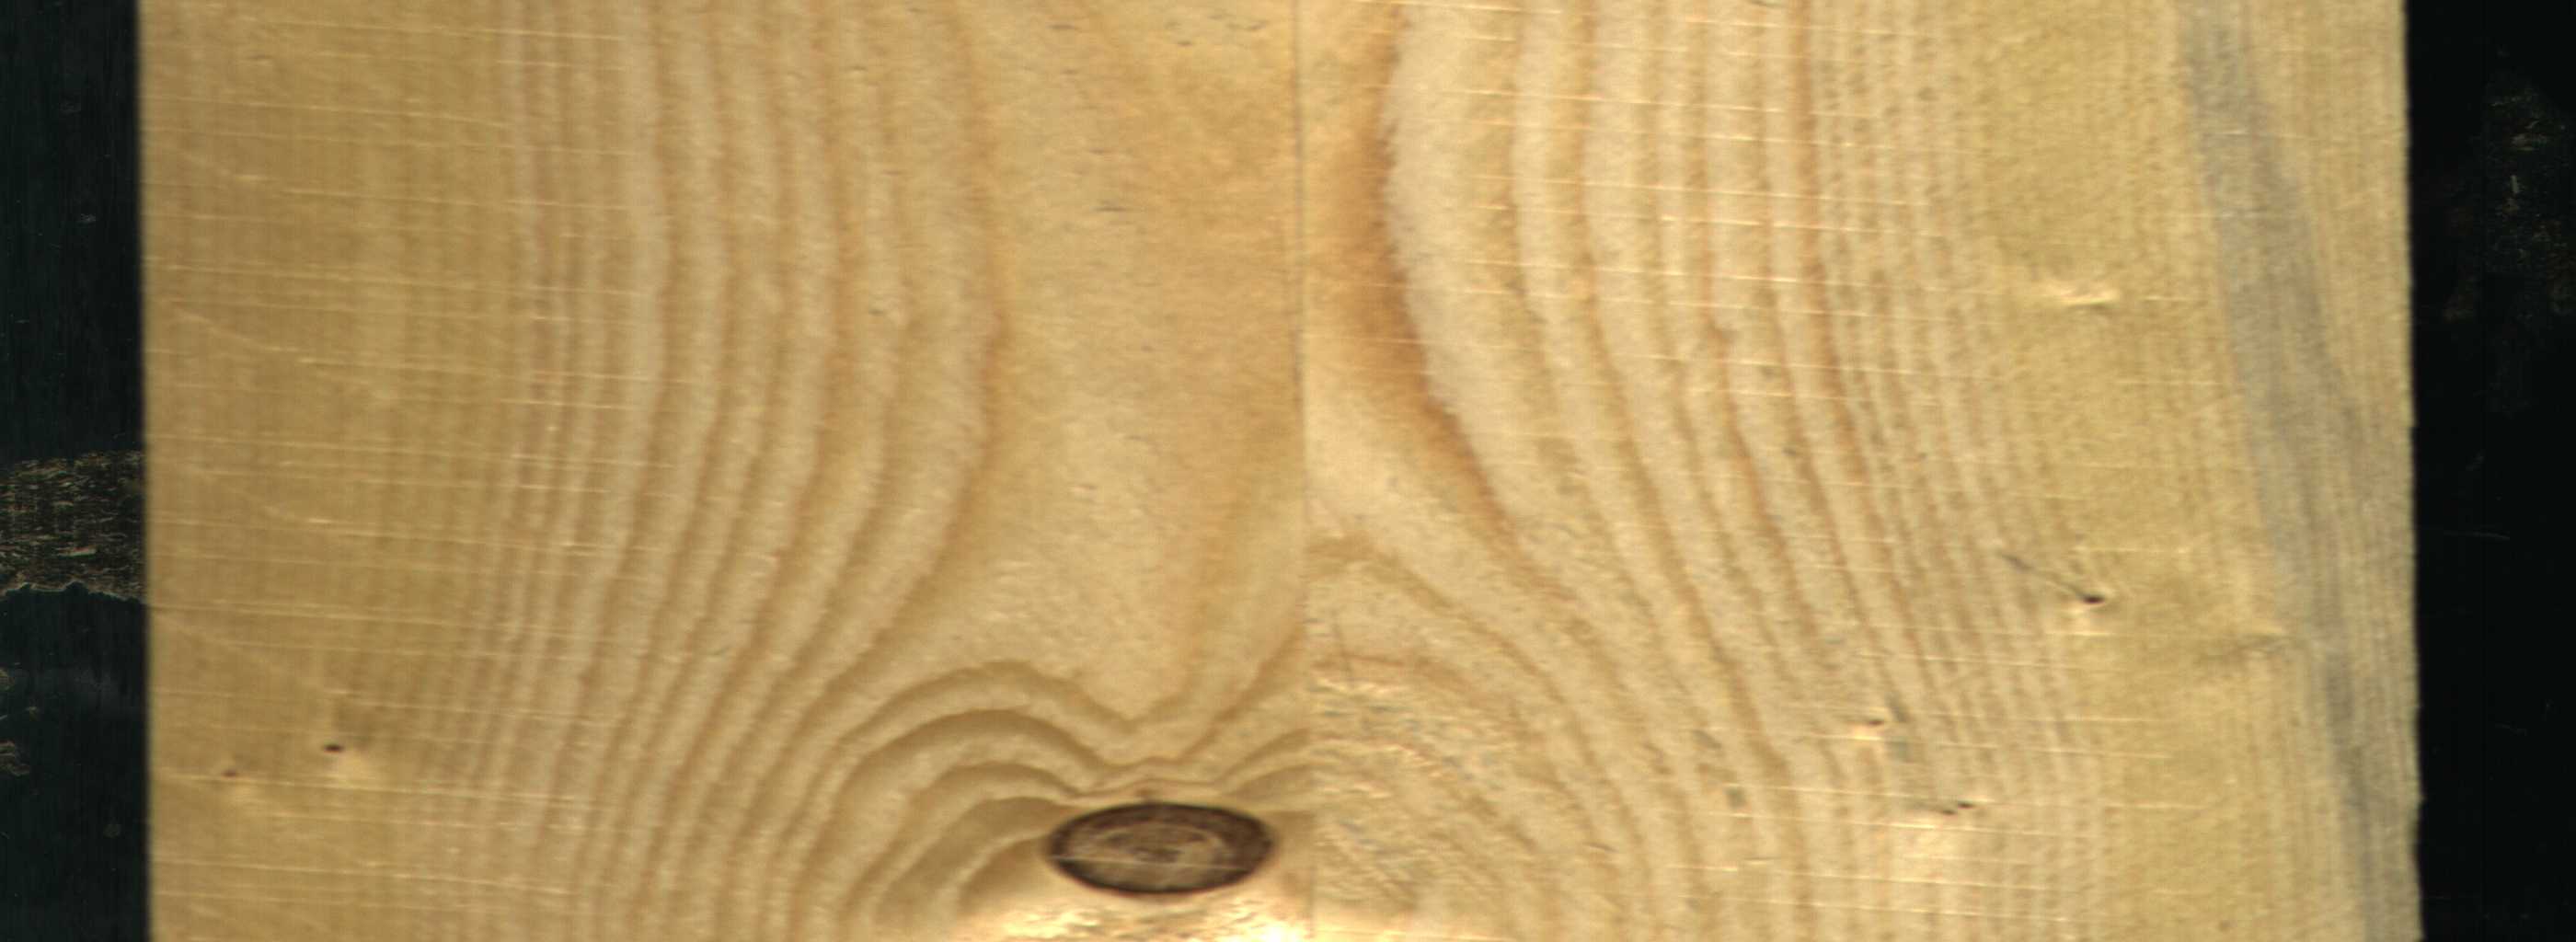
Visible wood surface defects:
Blue_Stain
Dead_Knot
Live_Knot
Live_Knot
Live_Knot
Live_Knot